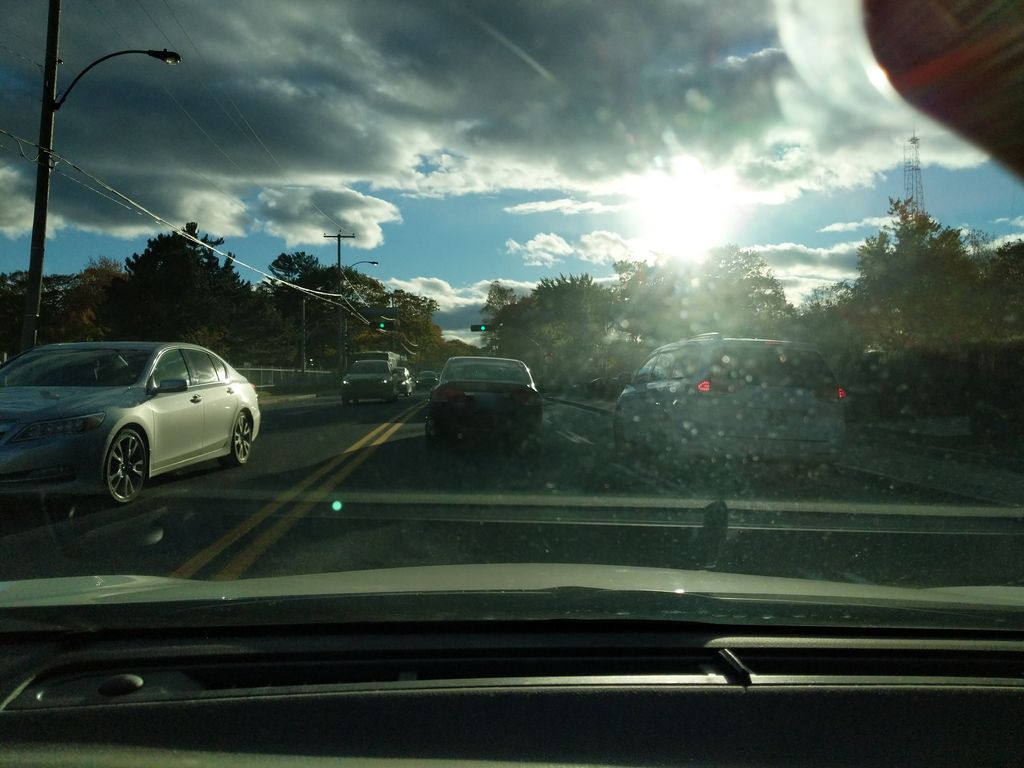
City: quebec_city